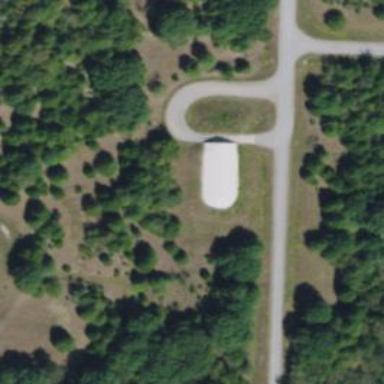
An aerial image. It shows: Military bunker.